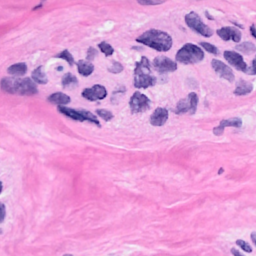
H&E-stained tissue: Breast